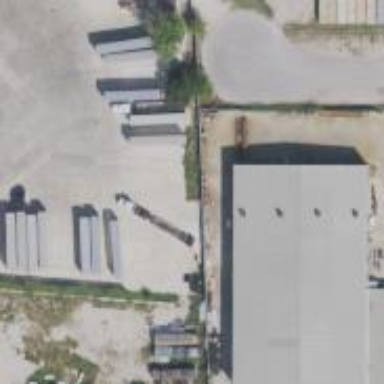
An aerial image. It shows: Industrial building.